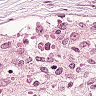
Metastatic tissue present: no